Interaction volume radius: 5 \u00c5
Interaction volume height: 15 \u00c5
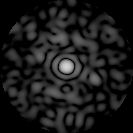
Disorder parameter: 0.803